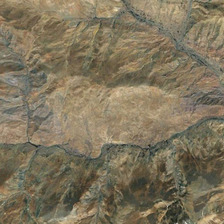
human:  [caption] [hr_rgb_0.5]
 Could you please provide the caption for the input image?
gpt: this mountain is yellow and smooth .

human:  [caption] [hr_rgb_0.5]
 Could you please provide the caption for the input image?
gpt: it is a piece of irregular khaki mountain .

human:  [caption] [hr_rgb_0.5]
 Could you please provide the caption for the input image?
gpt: it is a piece of irregular khaki mountain .

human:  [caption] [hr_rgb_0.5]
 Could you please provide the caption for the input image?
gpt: a very big yellow mountain .

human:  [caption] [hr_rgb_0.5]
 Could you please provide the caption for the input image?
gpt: a very big yellow mountain .